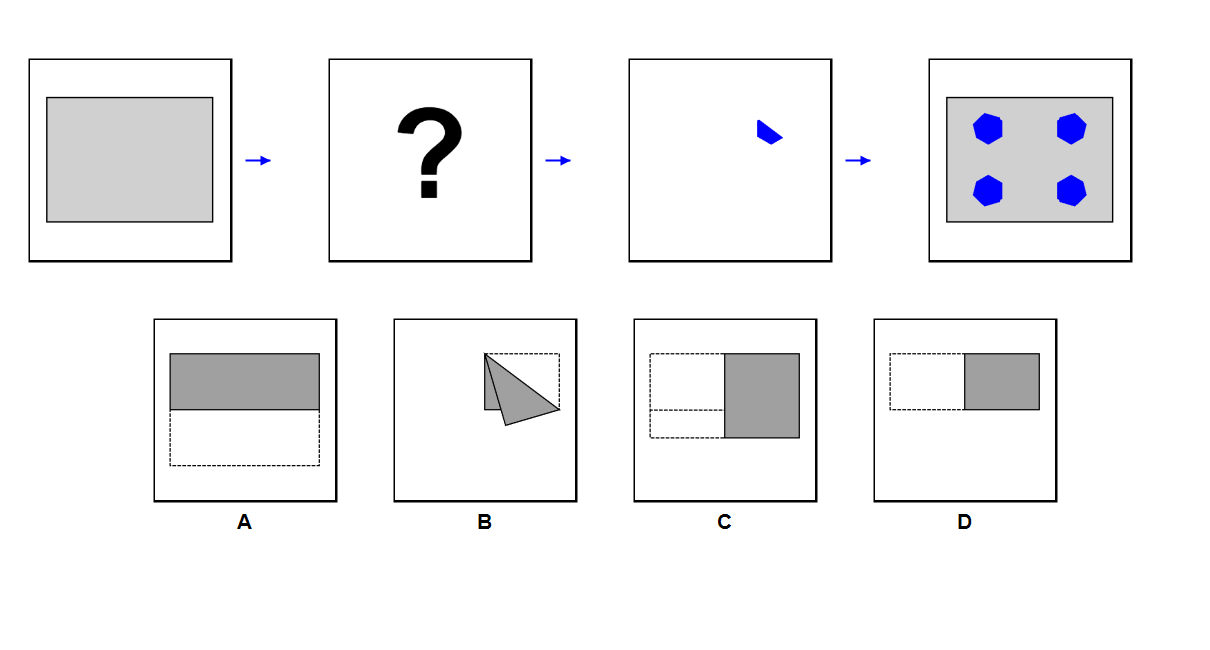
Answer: C